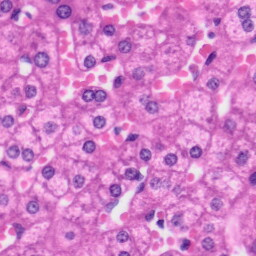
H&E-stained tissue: Liver